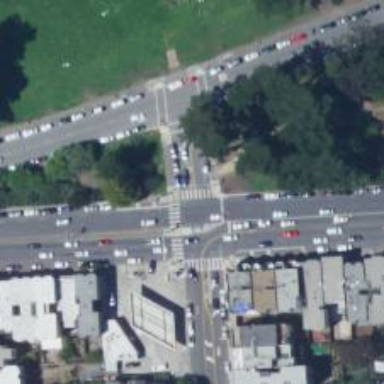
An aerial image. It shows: Crossing road.